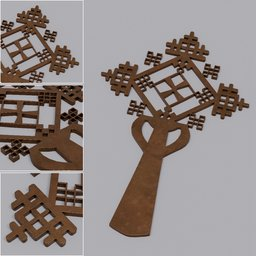
Label: decoration